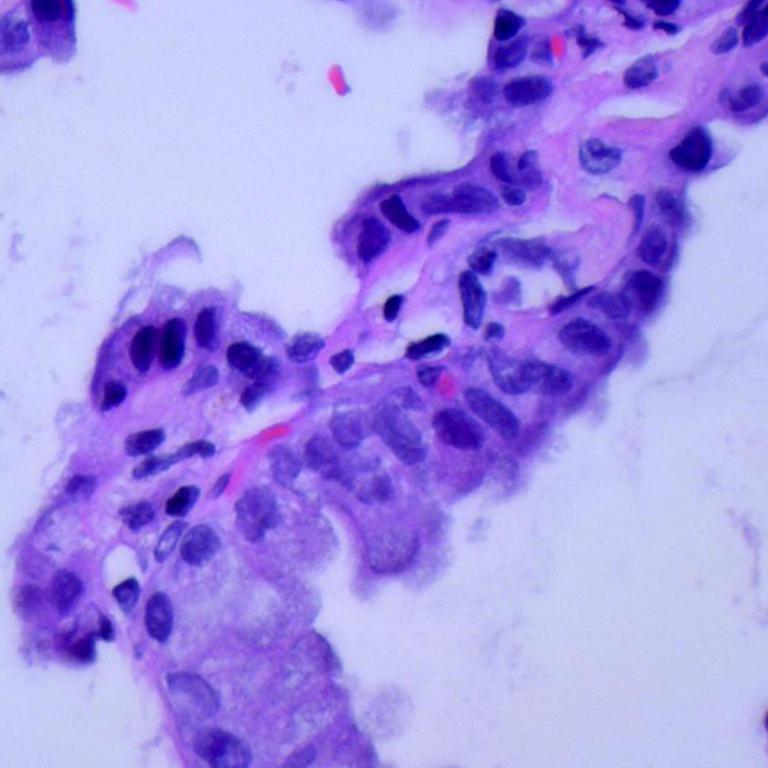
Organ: lung
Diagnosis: adenocarcinomas